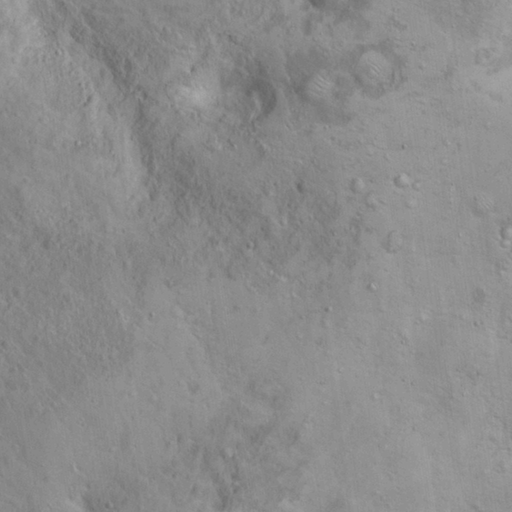
Classes present: Background, Cone